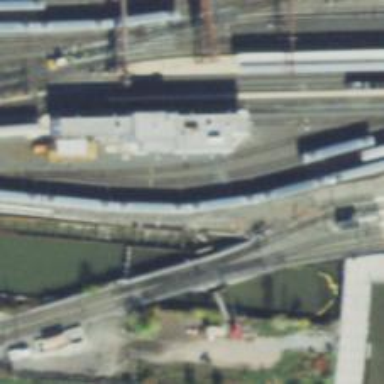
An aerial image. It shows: Railway yard.